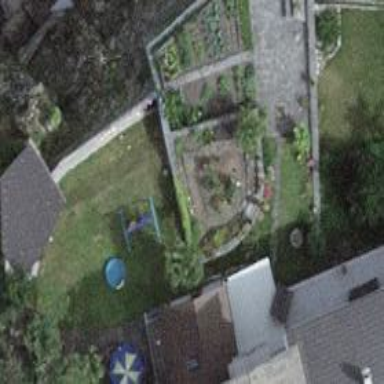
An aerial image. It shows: Garden area designated for leisure land.